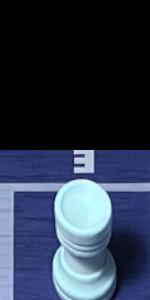
Label: Rook_White